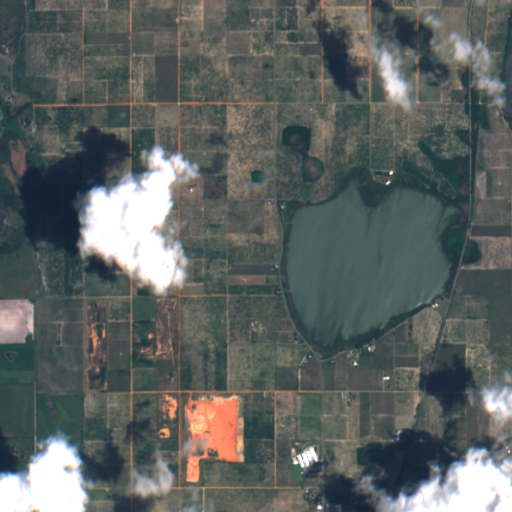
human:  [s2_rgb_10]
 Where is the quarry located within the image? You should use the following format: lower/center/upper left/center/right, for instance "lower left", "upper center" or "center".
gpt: The quarry is located in the lower center of the image.
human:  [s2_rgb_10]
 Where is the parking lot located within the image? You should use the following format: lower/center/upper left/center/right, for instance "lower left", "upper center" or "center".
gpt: There is no parking lot in the image.